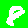
Digit: 8